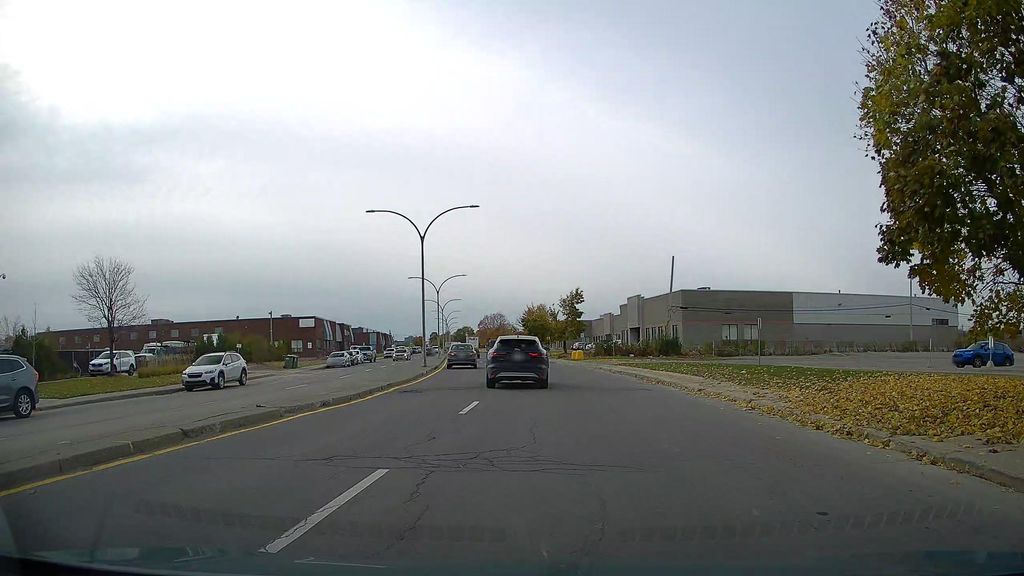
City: montreal